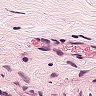
Metastatic tissue present: no